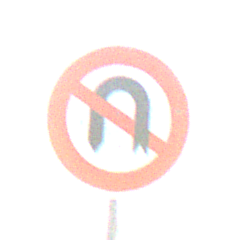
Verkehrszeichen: VerbotWenden
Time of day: SunriseSunset
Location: Outdoor (Nature)
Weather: Clear
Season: NotSpecified
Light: Natural